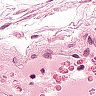
Metastatic tissue present: no